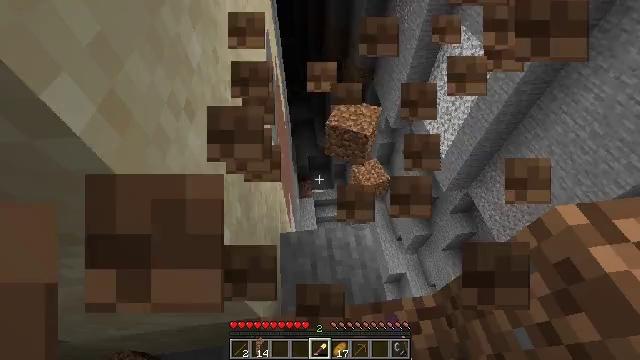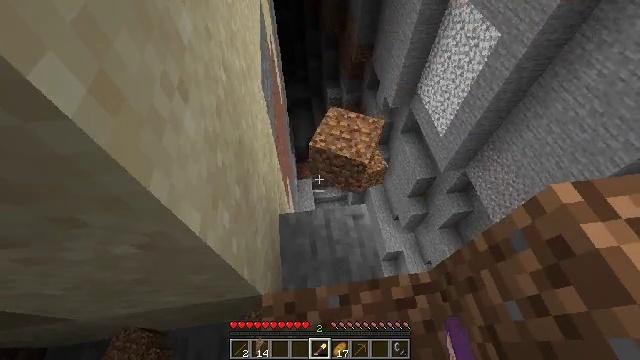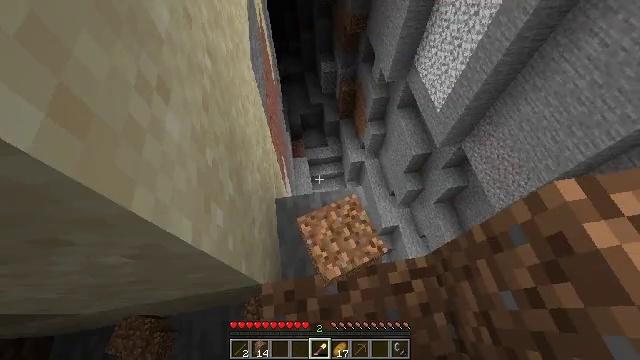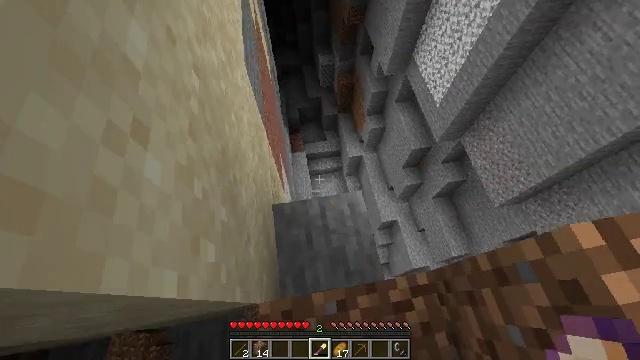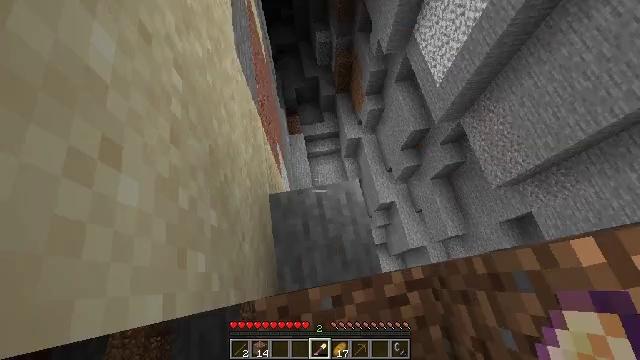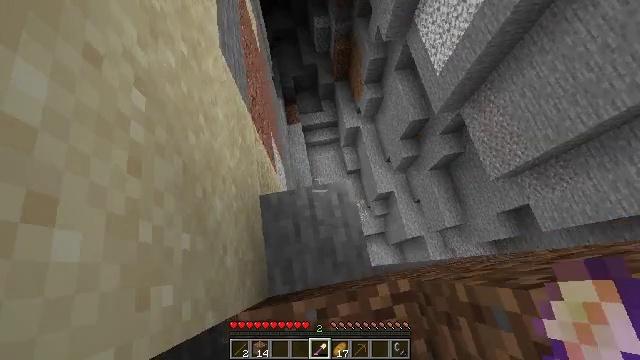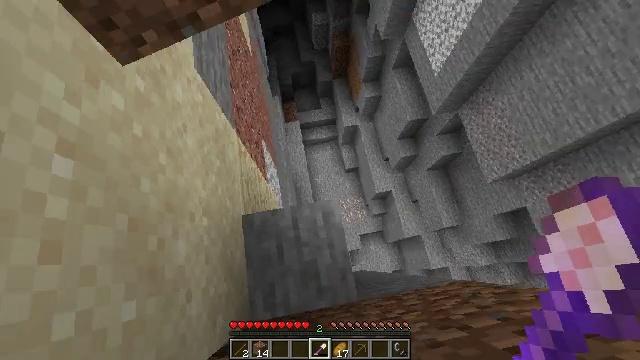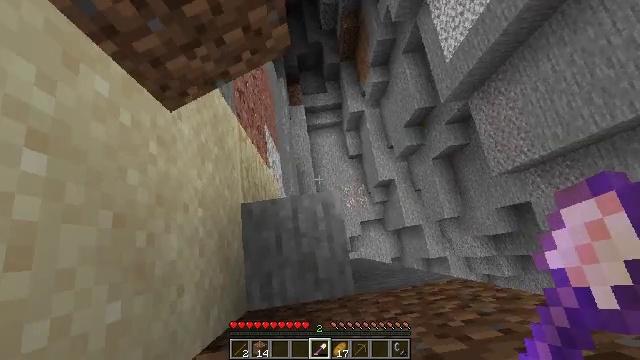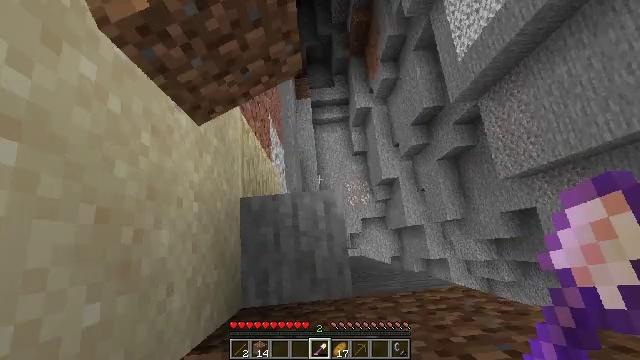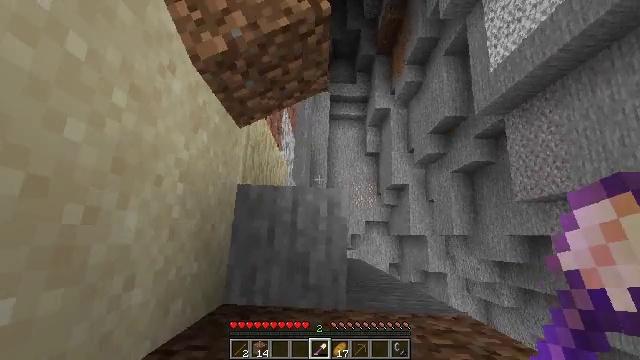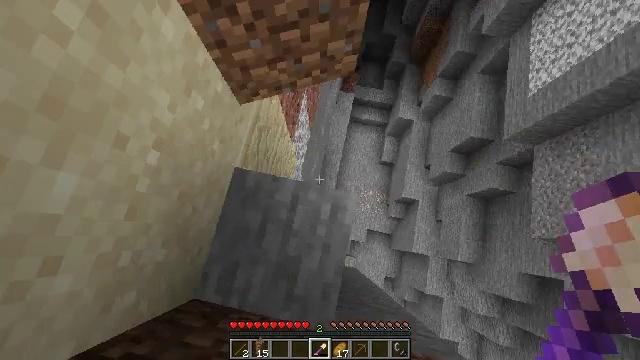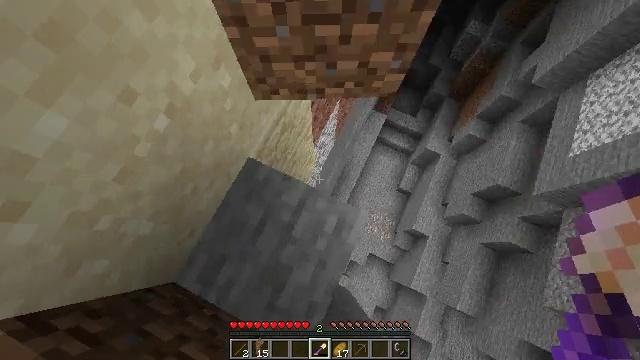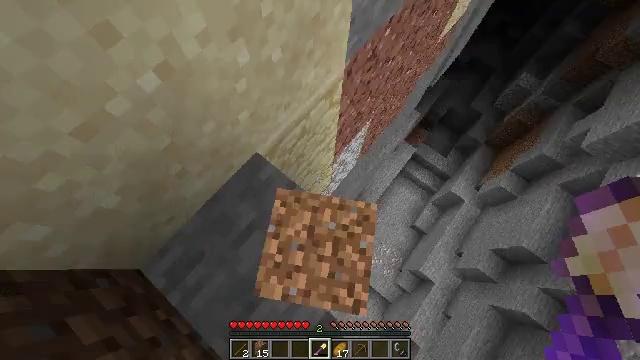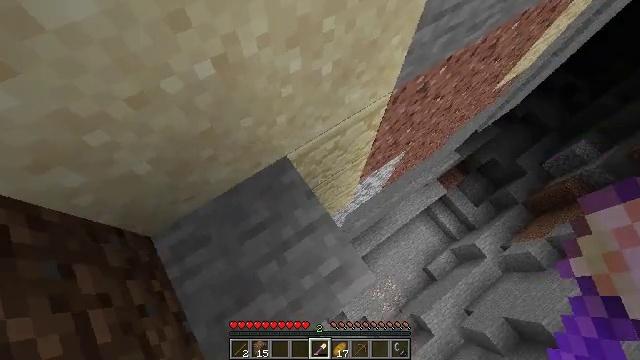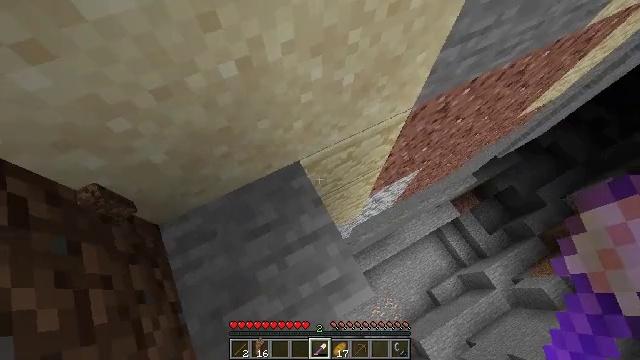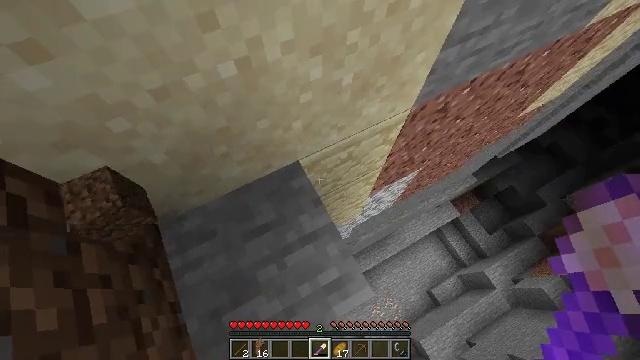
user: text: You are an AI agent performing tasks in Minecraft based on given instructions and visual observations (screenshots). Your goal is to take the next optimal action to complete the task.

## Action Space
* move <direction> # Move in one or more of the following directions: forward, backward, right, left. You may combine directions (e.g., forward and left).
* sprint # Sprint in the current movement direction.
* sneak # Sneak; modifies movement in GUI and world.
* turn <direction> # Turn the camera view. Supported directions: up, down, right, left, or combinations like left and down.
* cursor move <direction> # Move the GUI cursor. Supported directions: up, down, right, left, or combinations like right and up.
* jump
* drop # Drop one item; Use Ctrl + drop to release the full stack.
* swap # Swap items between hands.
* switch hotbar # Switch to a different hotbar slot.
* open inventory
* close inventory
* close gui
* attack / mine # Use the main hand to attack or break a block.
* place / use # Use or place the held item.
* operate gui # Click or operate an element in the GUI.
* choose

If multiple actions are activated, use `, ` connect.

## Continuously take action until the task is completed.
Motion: motion action
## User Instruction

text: Break the sand block.
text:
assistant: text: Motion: turn down
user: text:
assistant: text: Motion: move forward, turn right and down
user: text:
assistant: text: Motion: move forward, turn down
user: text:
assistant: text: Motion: move forward and move right, turn down
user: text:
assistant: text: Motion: move forward and move right, turn down
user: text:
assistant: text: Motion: move forward, turn down
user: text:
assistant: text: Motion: turn left and down
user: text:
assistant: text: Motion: turn left and down
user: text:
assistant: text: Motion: turn left and down
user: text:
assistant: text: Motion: turn left
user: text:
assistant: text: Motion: turn left and up
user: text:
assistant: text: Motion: turn left and up
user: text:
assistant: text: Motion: turn left and up
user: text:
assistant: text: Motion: turn left and up
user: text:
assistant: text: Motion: no_op
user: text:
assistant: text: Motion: no_op
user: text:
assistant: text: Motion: sneak
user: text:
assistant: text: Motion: sneak
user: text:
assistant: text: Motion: sneak
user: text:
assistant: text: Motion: sneak, turn up
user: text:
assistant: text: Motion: sneak, turn left and up
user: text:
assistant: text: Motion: sneak, turn left and up
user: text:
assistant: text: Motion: sneak, turn left and up
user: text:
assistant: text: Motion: move left, sneak, turn left and up
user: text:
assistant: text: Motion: move left, sneak
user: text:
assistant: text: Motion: move left, sneak, turn left and up
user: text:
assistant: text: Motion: move left, sneak, turn left and up
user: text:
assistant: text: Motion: move left, sneak, turn up
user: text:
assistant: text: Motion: sneak
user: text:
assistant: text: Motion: sneak